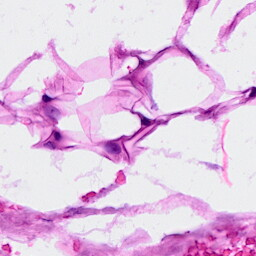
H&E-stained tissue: Breast